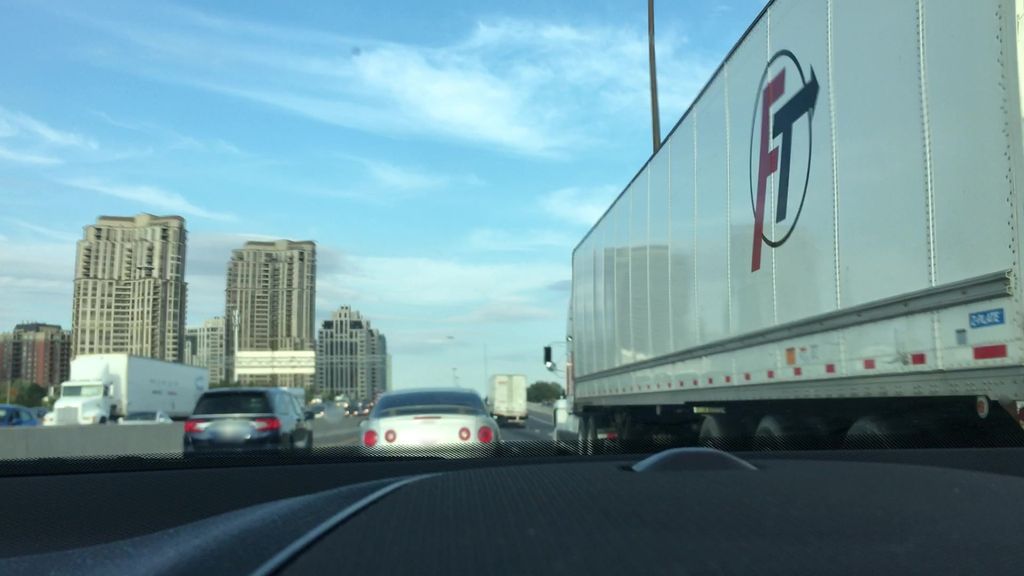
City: toronto